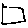
Label: square